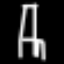
Label: chair